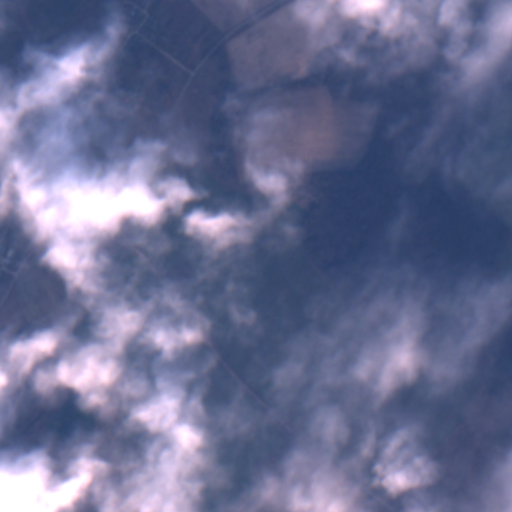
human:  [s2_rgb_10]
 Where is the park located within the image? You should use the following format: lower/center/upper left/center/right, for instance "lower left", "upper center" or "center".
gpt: The park is located in the upper left of the image.
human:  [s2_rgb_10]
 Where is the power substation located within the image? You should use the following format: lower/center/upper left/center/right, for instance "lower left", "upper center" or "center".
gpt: The power substation is located in the upper left of the image.
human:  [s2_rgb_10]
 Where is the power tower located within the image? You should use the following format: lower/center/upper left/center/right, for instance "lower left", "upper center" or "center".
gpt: The power tower is located in the upper left of the image.
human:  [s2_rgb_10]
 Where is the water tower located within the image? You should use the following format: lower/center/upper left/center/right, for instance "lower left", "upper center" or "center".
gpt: The water tower is located in the upper left of the image.
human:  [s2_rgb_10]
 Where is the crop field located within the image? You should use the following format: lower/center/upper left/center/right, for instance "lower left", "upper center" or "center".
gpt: There is no crop field in the image.